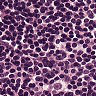
Metastatic tissue present: no